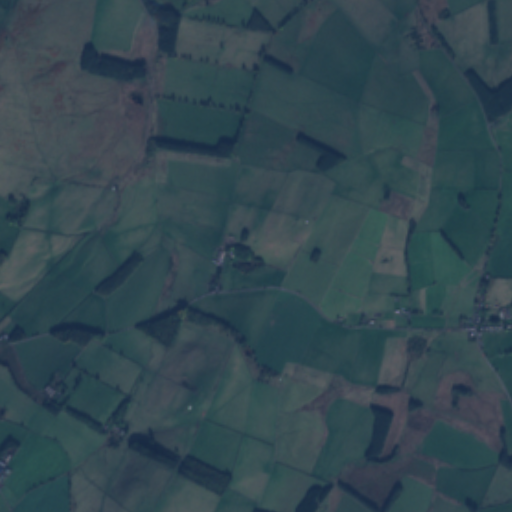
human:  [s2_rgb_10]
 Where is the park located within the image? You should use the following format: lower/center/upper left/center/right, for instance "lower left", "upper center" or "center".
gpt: The park is located in the center right of the image.
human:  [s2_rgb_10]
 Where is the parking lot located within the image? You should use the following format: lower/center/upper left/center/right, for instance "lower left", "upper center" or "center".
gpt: The parking lot is located in the center right of the image.
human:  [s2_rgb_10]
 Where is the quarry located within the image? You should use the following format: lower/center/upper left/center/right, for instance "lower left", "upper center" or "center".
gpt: The quarry is located in the center right of the image.
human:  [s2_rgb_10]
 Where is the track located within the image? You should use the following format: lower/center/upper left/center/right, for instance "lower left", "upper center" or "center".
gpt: The track is located in the upper left of the image.
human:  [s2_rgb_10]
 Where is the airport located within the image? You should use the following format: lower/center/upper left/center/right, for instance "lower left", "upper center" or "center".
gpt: There is no airport in the image.